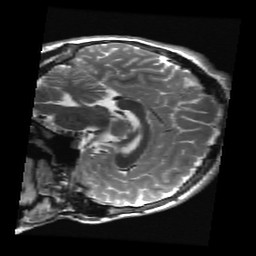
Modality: T2w
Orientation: sagittal
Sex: male
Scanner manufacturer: ge
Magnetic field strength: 3 T
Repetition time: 5 s
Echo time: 0.1007 s